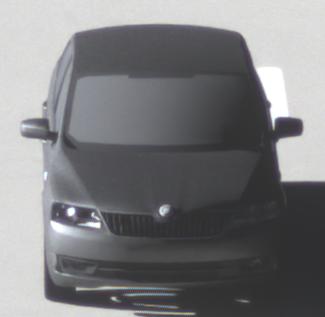
Make: Skoda
Model: Rapid
Detailed model: Rapid 1.2 Active Limousine
Model produced from: 2012/10
Model produced until: 2015/04
Doors: 5
Color: gray
Road condition: dry road
Daytime: morning or afternoon
Contrast: high contrast